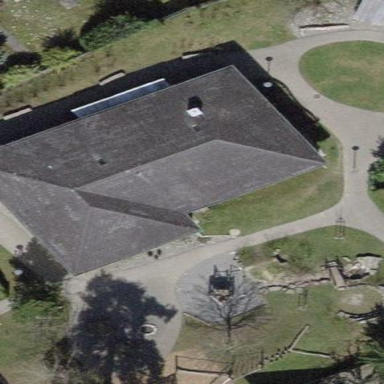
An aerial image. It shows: House serving as kindergarten.